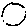
Label: circle